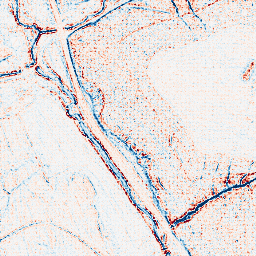
Category: edge_preserving
Decomposition family: bilateral
Decomposition parameters: d: 5
sigma_color: 25
sigma_space: 25
Upsampling method: sinc_hamming
Upsampling parameters: scale: 4
kernel_size: 4
Upsampling scale: 4